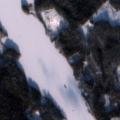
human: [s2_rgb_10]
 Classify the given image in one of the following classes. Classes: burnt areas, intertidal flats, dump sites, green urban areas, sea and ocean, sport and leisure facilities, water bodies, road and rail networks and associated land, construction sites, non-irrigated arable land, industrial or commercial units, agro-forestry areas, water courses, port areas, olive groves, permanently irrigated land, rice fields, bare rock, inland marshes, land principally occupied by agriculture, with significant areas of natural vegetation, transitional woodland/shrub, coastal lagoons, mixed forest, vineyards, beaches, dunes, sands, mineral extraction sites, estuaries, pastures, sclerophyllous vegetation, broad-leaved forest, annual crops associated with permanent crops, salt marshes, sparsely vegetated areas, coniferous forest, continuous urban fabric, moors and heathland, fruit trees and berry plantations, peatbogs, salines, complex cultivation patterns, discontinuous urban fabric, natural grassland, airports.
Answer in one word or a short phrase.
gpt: coniferous forest, mixed forest, transitional woodland/shrub, water bodies